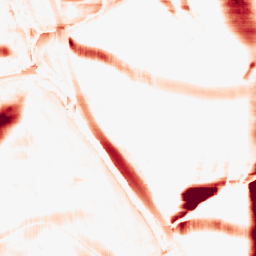
Category: morphological
Decomposition family: morphological_rect
Decomposition parameters: operation: opening
width: 50
height: 20
Upsampling method: sinc_hamming
Upsampling parameters: scale: 2
kernel_size: 4
Upsampling scale: 2